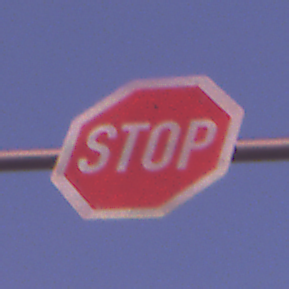
Verkehrszeichen: Stop
Umgebung: Outdoor, Nature
Tageszeit: Dawn
Wetter: PartlyCloudy
Licht: Natural
Jahreszeit: NotSpecified
Kontrast: MediumContrast